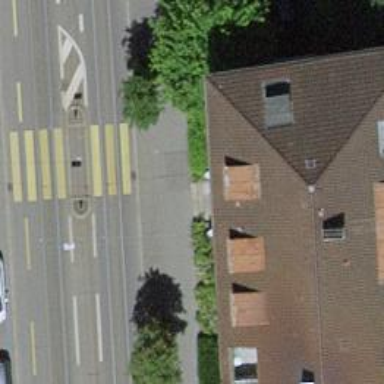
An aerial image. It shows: Kerb serving as barrier.